Field crop: maize
Growth stage: 2
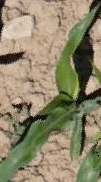
Species: maize